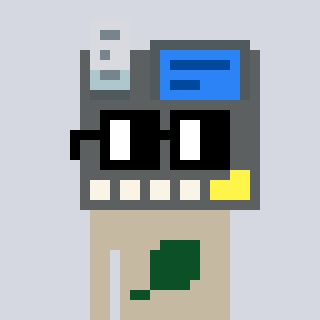
a pixel art character with square black glasses, a cash register-shaped head and a bege-colored body on a cool background